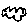
Label: cloud